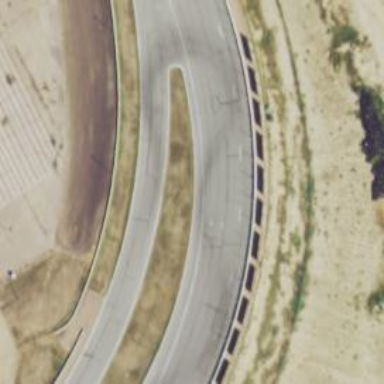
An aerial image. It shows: Motor sport raceway.